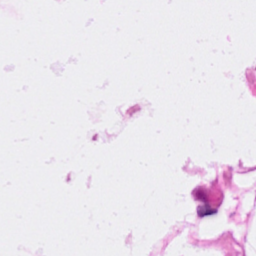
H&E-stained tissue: Breast